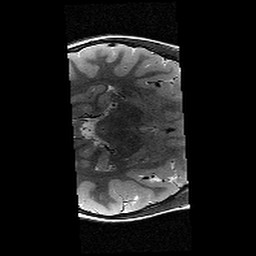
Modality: T2w
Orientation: axial
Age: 9
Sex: female
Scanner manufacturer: siemens
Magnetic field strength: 3 T
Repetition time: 9.23 s
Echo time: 0.067 s